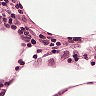
Metastatic tissue present: no